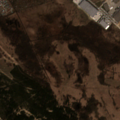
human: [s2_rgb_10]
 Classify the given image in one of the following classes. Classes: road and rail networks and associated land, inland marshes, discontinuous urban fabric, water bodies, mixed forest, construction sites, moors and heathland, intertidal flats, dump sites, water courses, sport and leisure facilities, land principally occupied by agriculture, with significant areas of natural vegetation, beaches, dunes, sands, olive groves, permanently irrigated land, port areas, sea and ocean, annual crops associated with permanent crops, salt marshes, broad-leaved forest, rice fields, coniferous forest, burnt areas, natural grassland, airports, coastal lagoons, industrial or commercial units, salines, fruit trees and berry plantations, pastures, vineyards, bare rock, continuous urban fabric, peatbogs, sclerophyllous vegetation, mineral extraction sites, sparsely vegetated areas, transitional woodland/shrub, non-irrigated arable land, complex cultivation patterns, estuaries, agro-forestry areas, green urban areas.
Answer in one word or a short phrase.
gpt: industrial or commercial units, road and rail networks and associated land, pastures, broad-leaved forest, coniferous forest, mixed forest, moors and heathland, transitional woodland/shrub